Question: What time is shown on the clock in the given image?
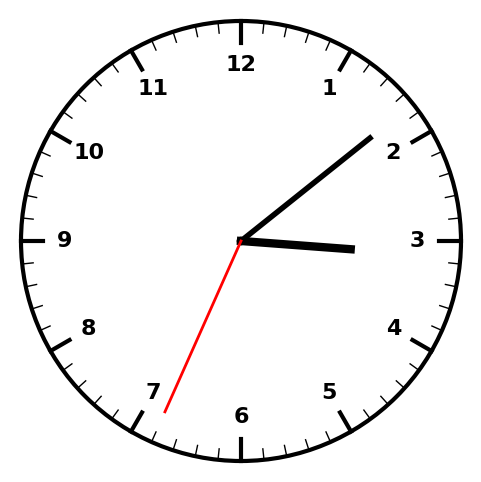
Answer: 03:08:34